Interaction volume radius: 10 \u00c5
Interaction volume height: 15 \u00c5
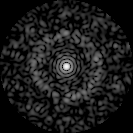
Disorder parameter: 0.7906